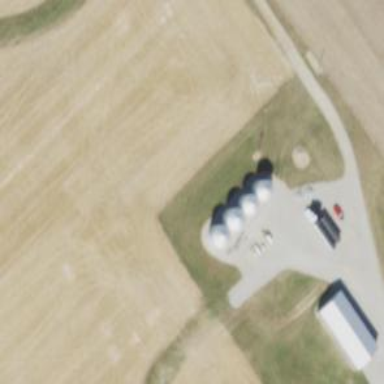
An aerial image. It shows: Silo.